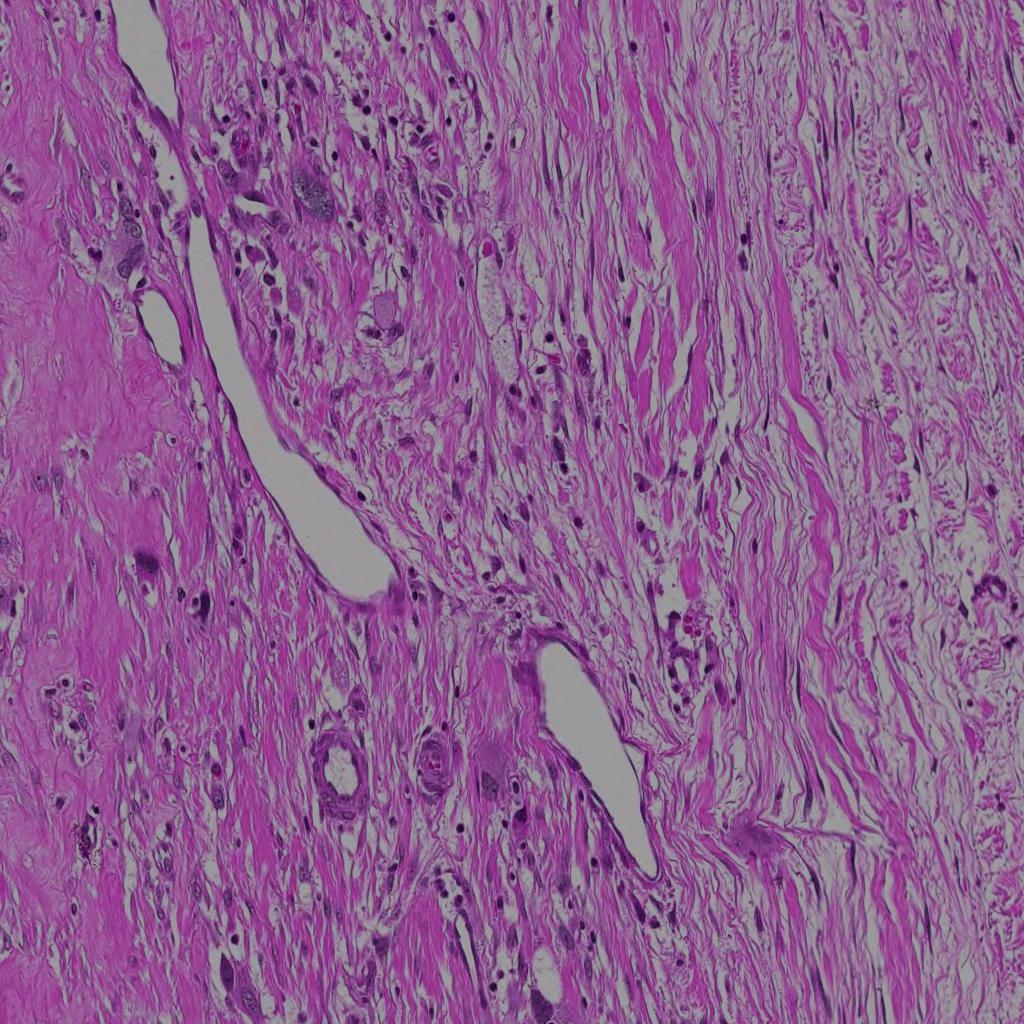
Label: Non-Viable-Tumor